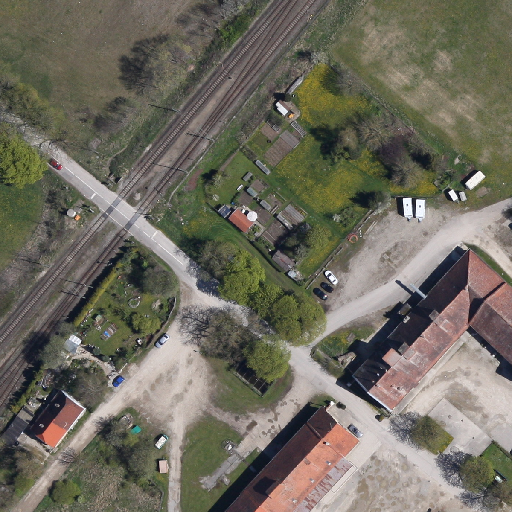
Referring expression: car in the parking area